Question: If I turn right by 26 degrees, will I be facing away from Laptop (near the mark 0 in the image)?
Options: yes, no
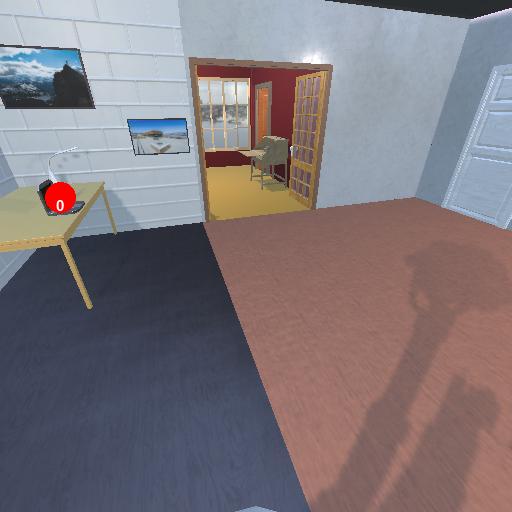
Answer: yes